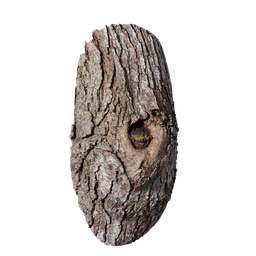
Label: nature